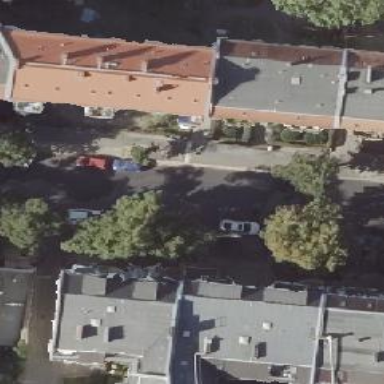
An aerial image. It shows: Tertiary road with asphalt surface and parallel on-street parking lanes on both sides.